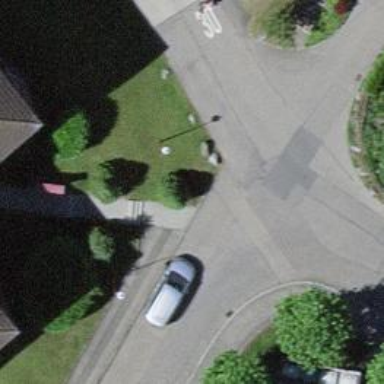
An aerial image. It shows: Sidewalk along the footway.